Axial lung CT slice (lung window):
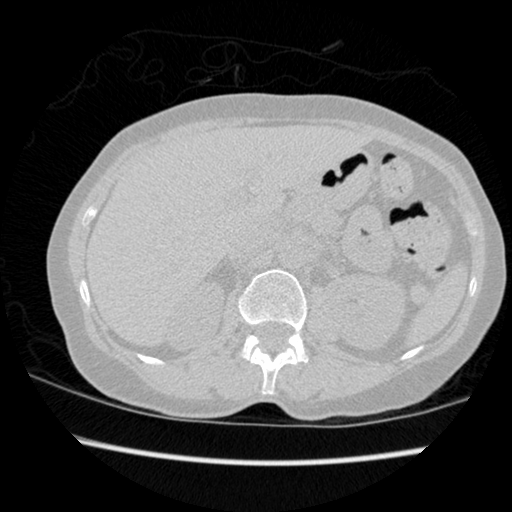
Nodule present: no